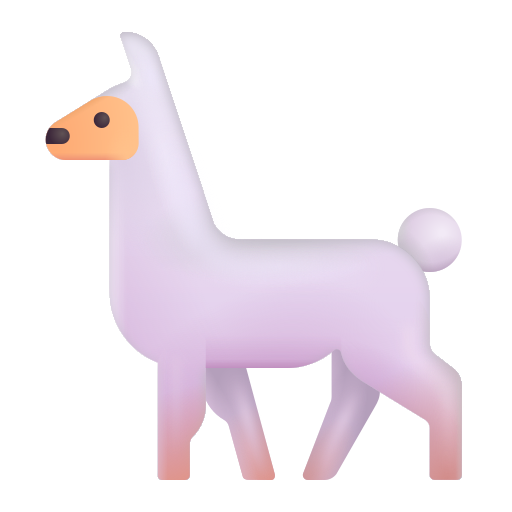
llama color